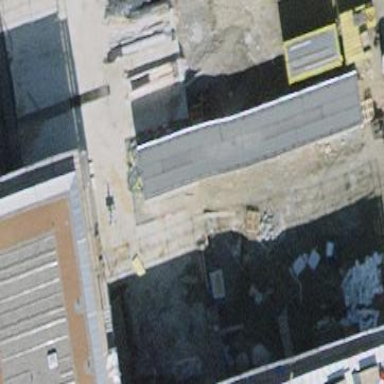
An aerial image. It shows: View of roof of building.